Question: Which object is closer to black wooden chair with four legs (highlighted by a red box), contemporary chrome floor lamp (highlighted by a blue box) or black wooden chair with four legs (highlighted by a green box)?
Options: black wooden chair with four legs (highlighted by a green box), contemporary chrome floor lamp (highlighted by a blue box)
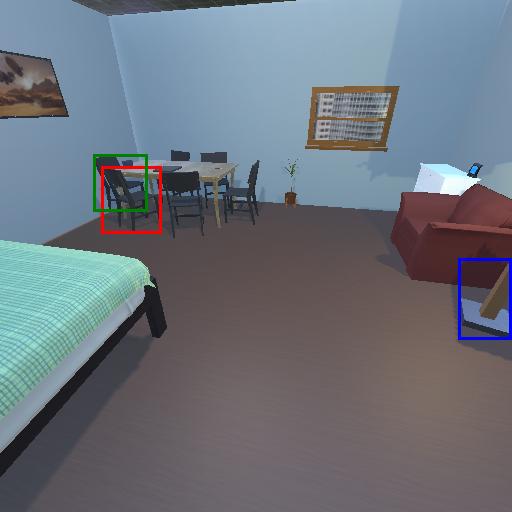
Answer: black wooden chair with four legs (highlighted by a green box)